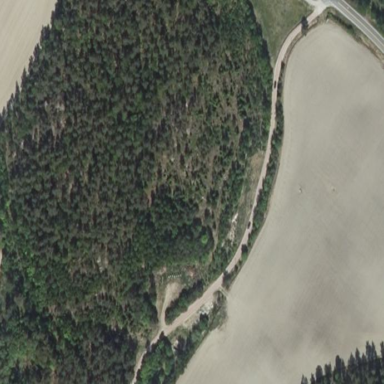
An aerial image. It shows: Forest area.